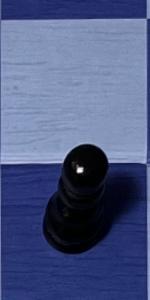
Label: Pawn_Black